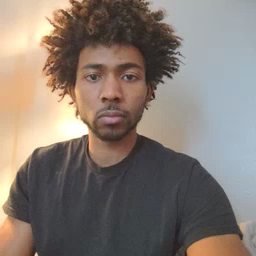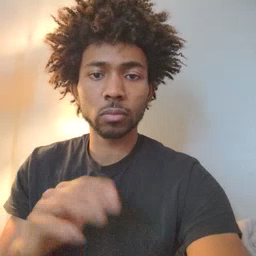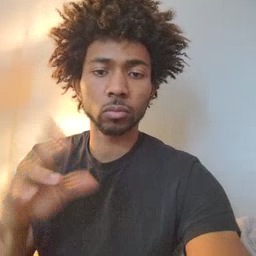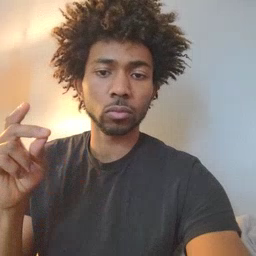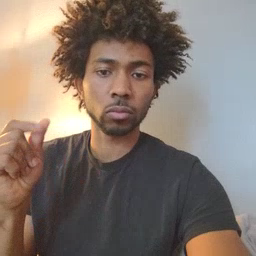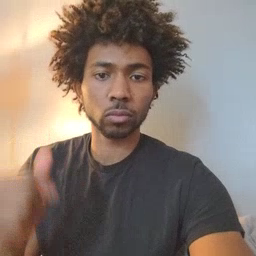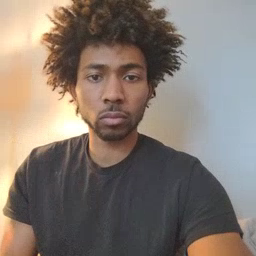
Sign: dog